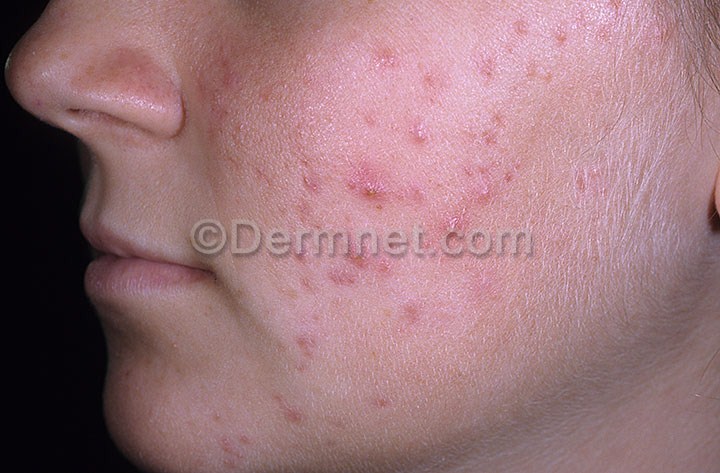
Disease: Acne and Rosacea Photos